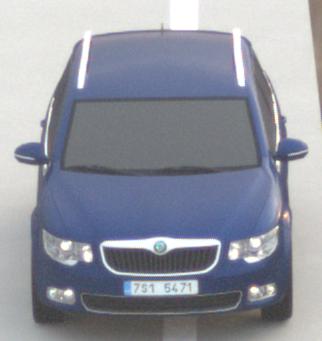
Make: Skoda
Model: Superb Combi 1.4 TSI
Detailed model: Superb (II) Combi
Model produced from: 2010/01
Model produced until: 2011/10
Doors: 5
Color: blue
Road condition: dry road
Daytime: sunrise or sunset
Contrast: low contrast